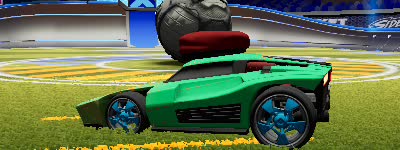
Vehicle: breakout